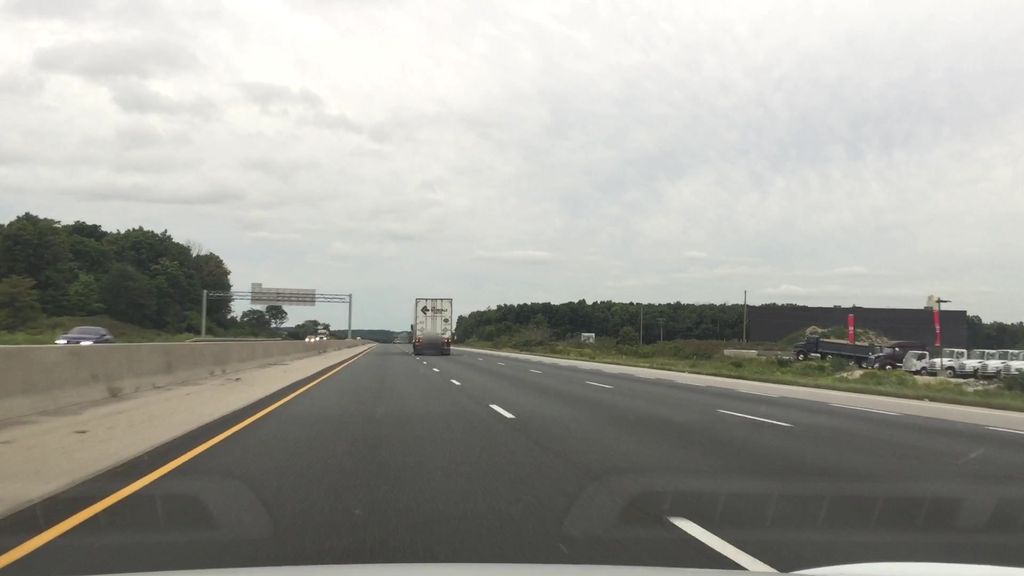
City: kitchener-waterloo